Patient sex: M
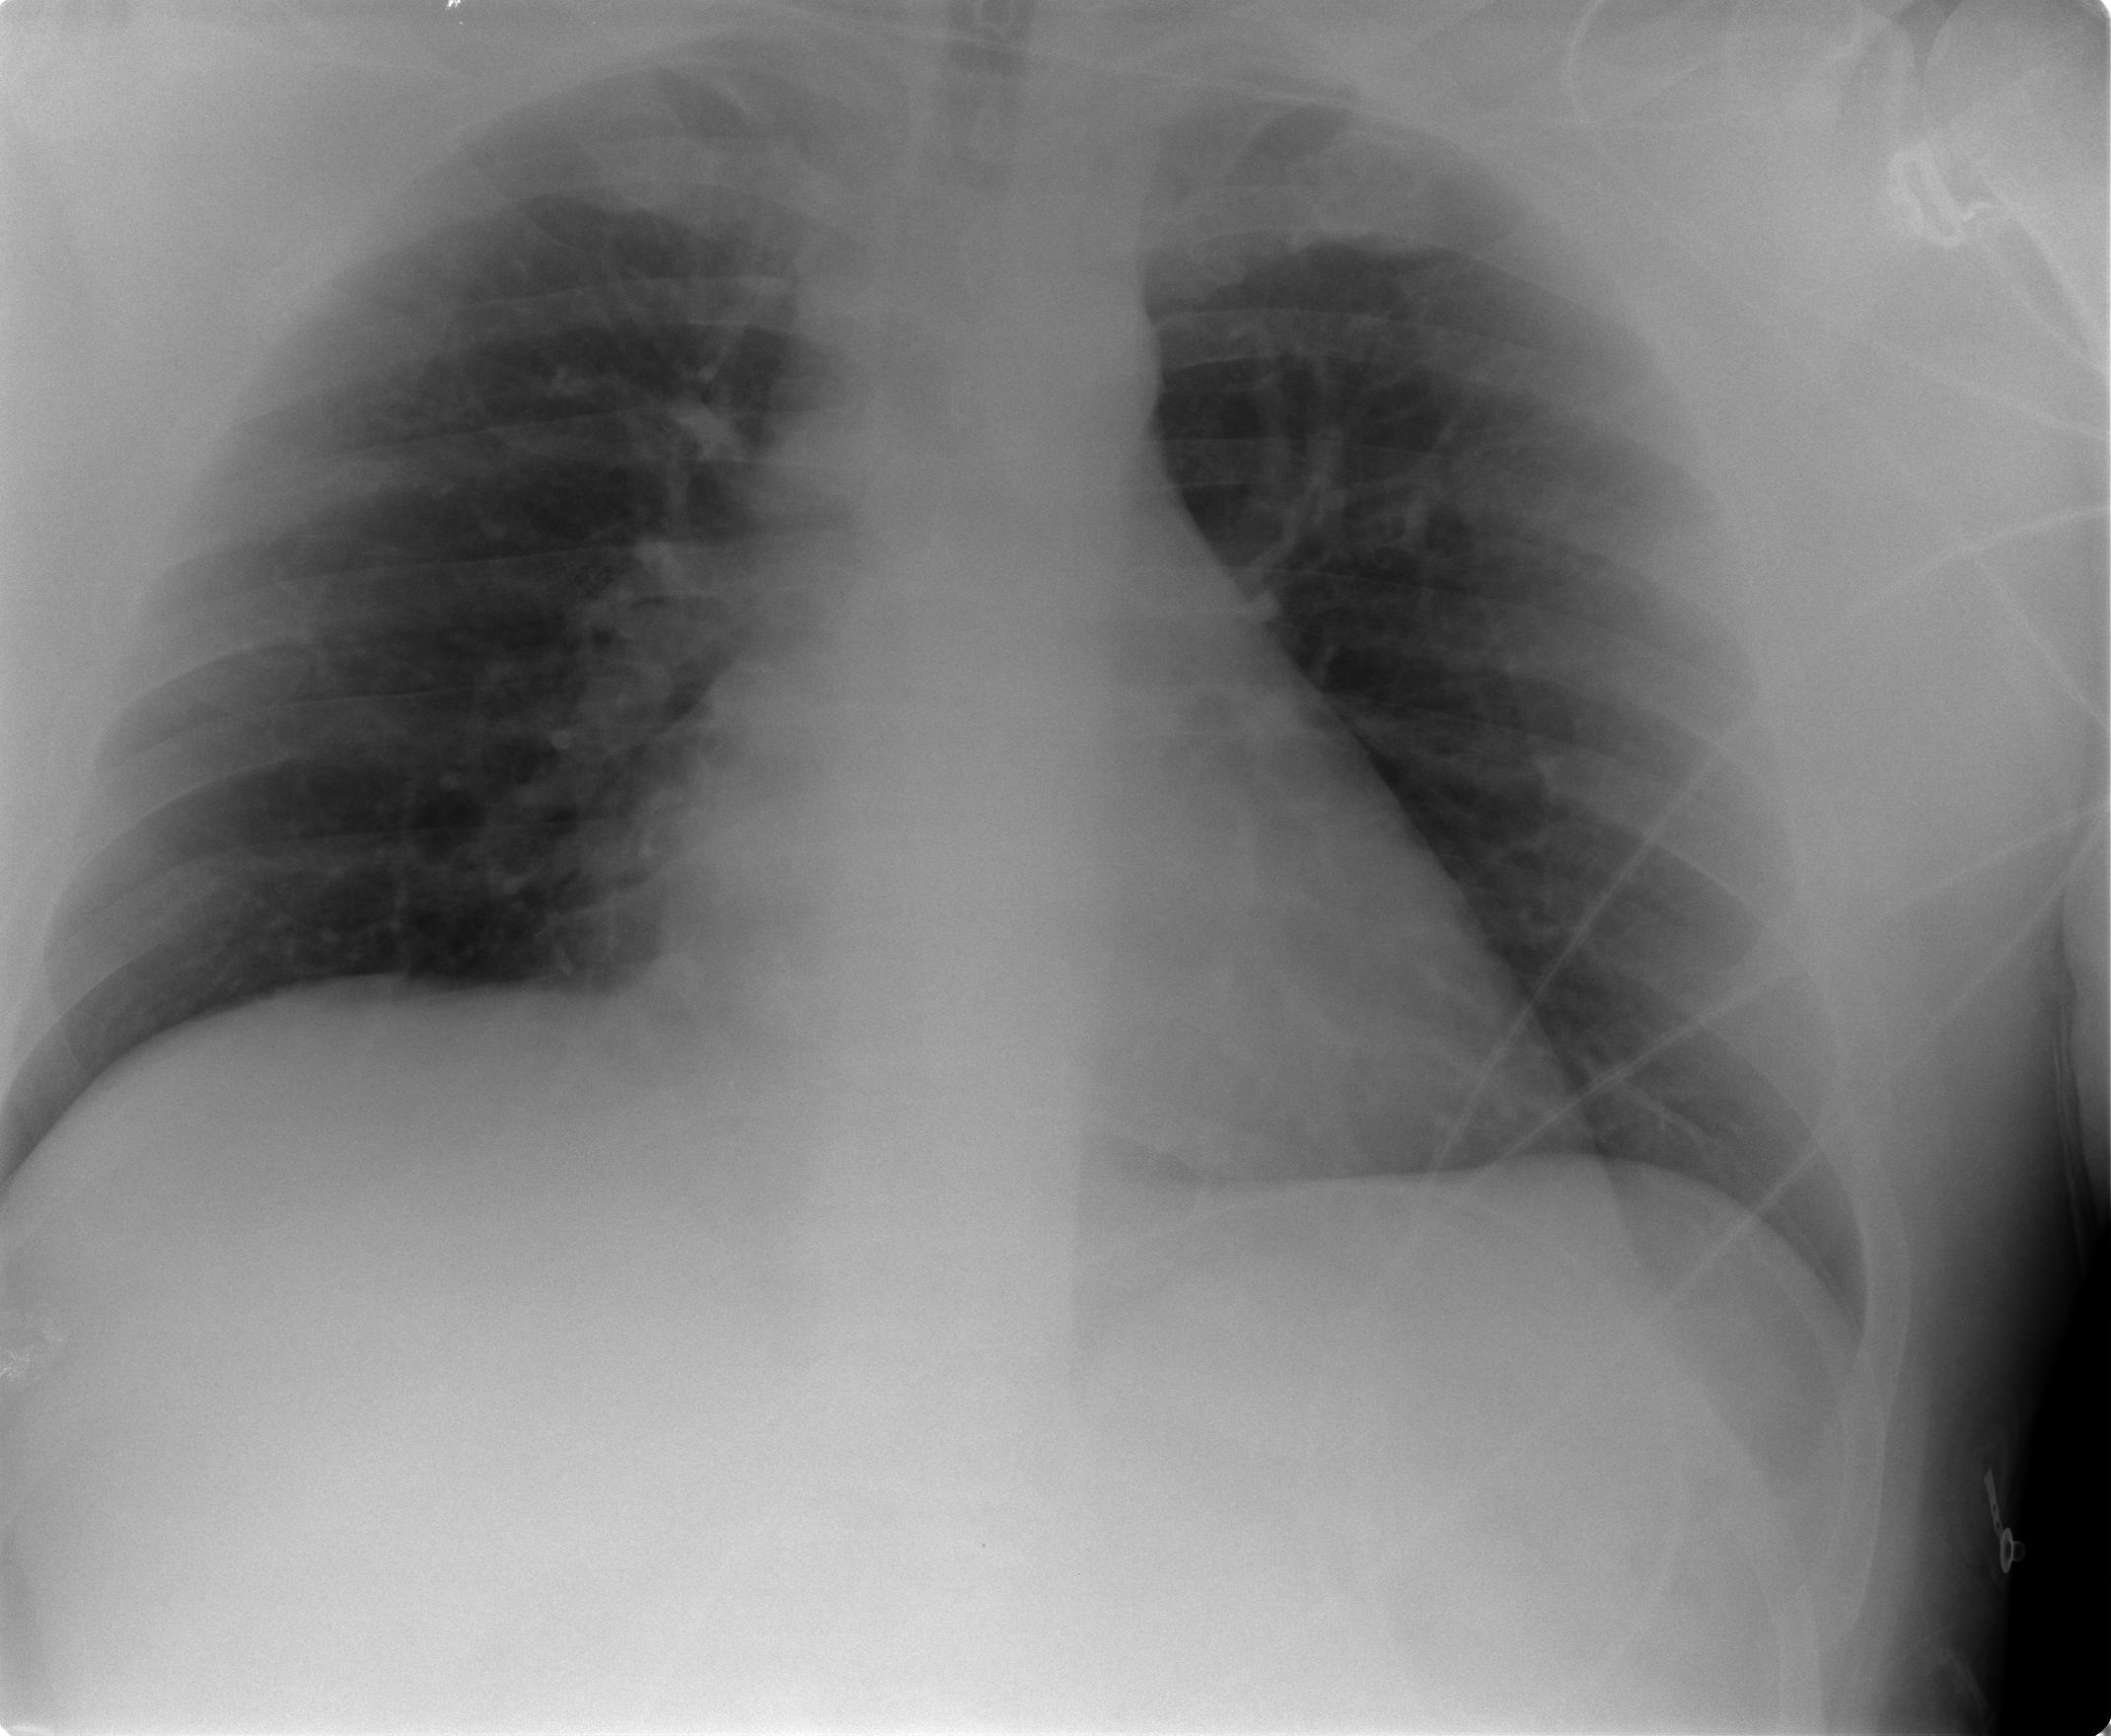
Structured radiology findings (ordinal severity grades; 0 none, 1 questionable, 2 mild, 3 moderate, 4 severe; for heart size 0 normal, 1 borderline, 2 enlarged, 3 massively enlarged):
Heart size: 0
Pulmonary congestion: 2
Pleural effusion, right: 0
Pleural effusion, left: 0
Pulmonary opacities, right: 0
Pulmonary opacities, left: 0
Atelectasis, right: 0
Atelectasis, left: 0